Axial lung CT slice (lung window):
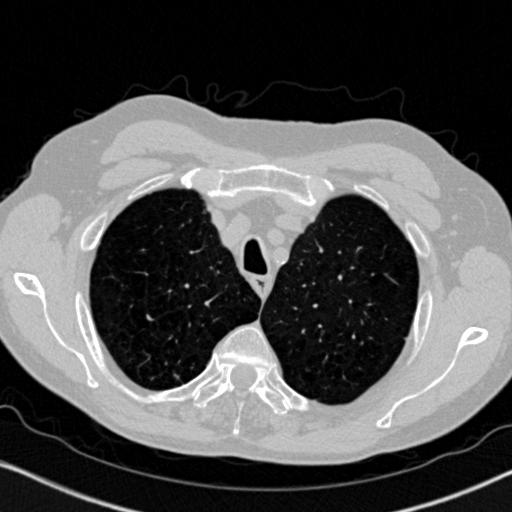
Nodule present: no